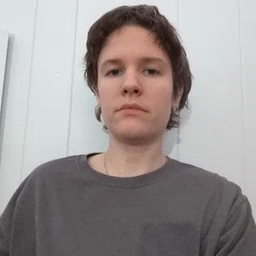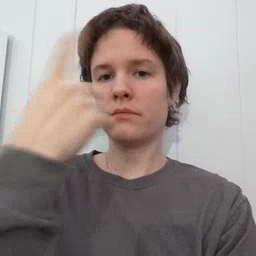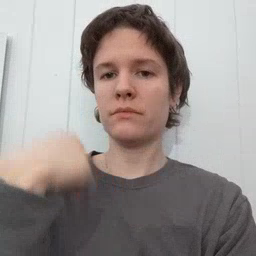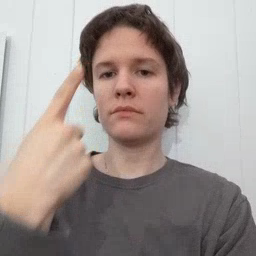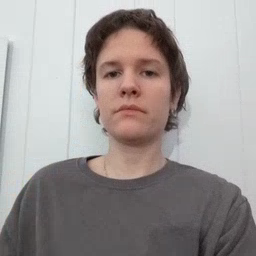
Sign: look